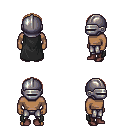
a pixel art fantasy rpg character, male body template, human, dark skin, black cape, metal pants, light blonde plain hairstyle, metal helm, maroon shoes, four views (front, back, left, right), 2x2 character sprite sheet, small pixel art, hard edges, no anti-aliasing